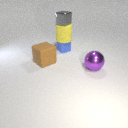
large brown rubber cube in front of small blue rubber cube